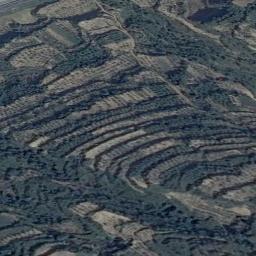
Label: terrace